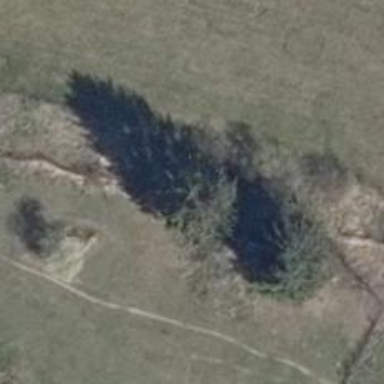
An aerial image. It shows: Single tag "natural: tree."